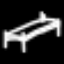
Label: bed